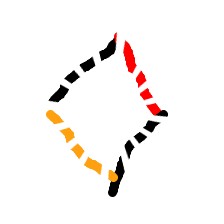
Shape: rhombus